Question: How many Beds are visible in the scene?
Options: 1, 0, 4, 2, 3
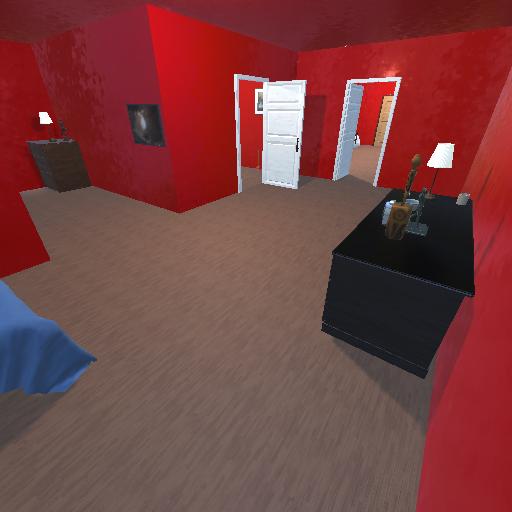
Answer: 1